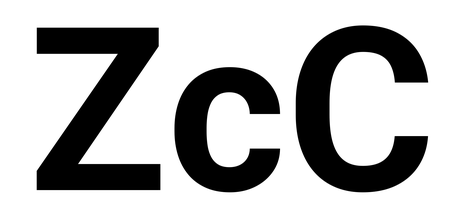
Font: Roboto_Bold